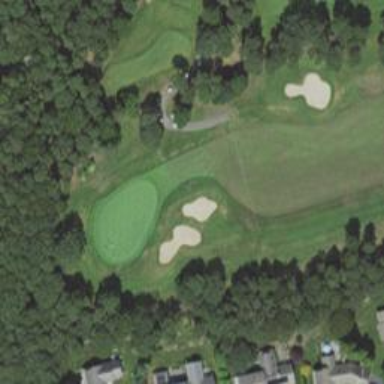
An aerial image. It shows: View of golf hole.